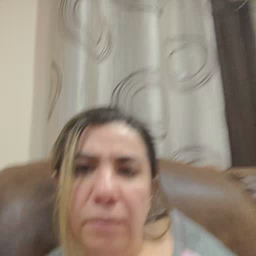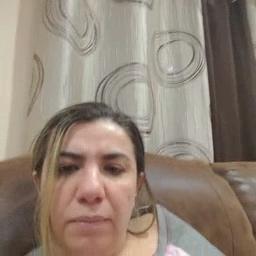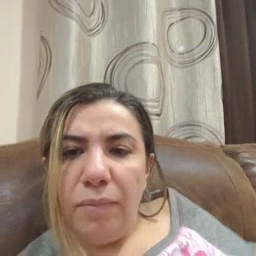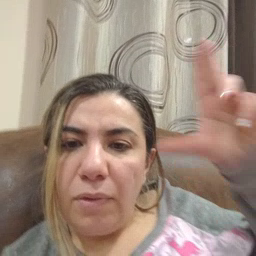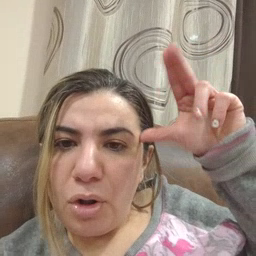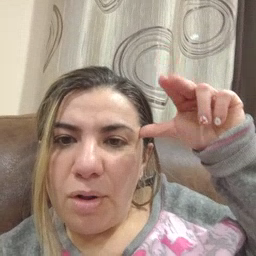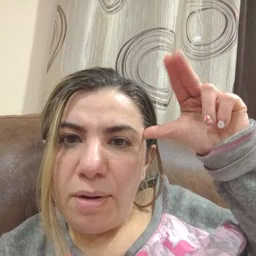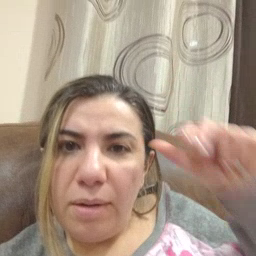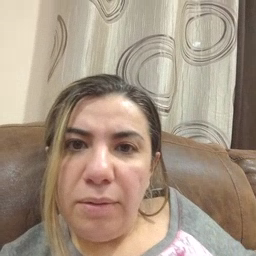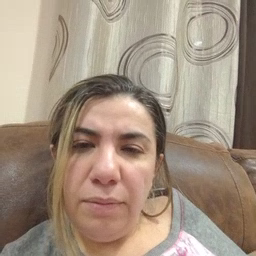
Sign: horse